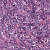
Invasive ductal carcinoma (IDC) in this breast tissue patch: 1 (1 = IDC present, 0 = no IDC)